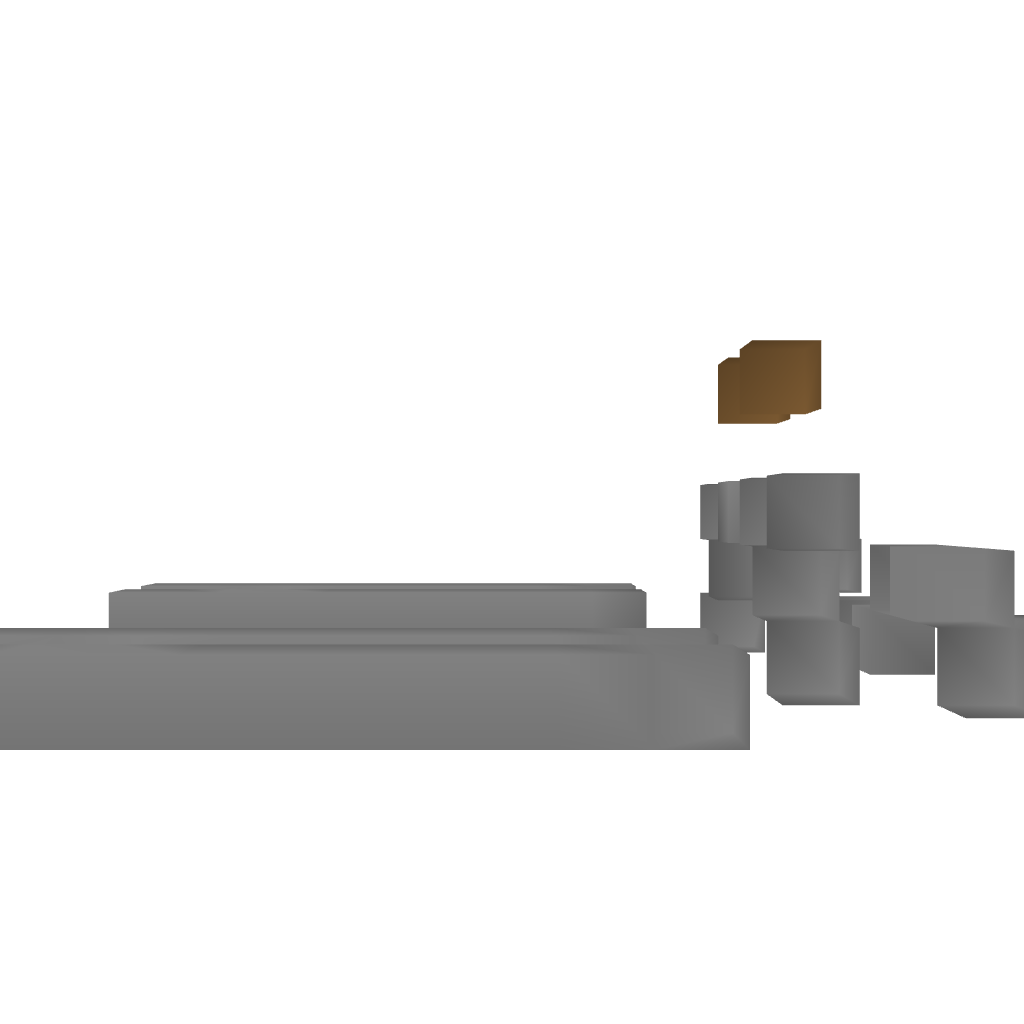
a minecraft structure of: Piston run bad low quality